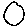
Label: circle